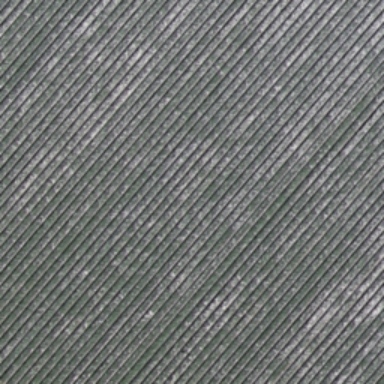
There is a piece of formland .